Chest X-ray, PA view. Patient: 67 years old, sex M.
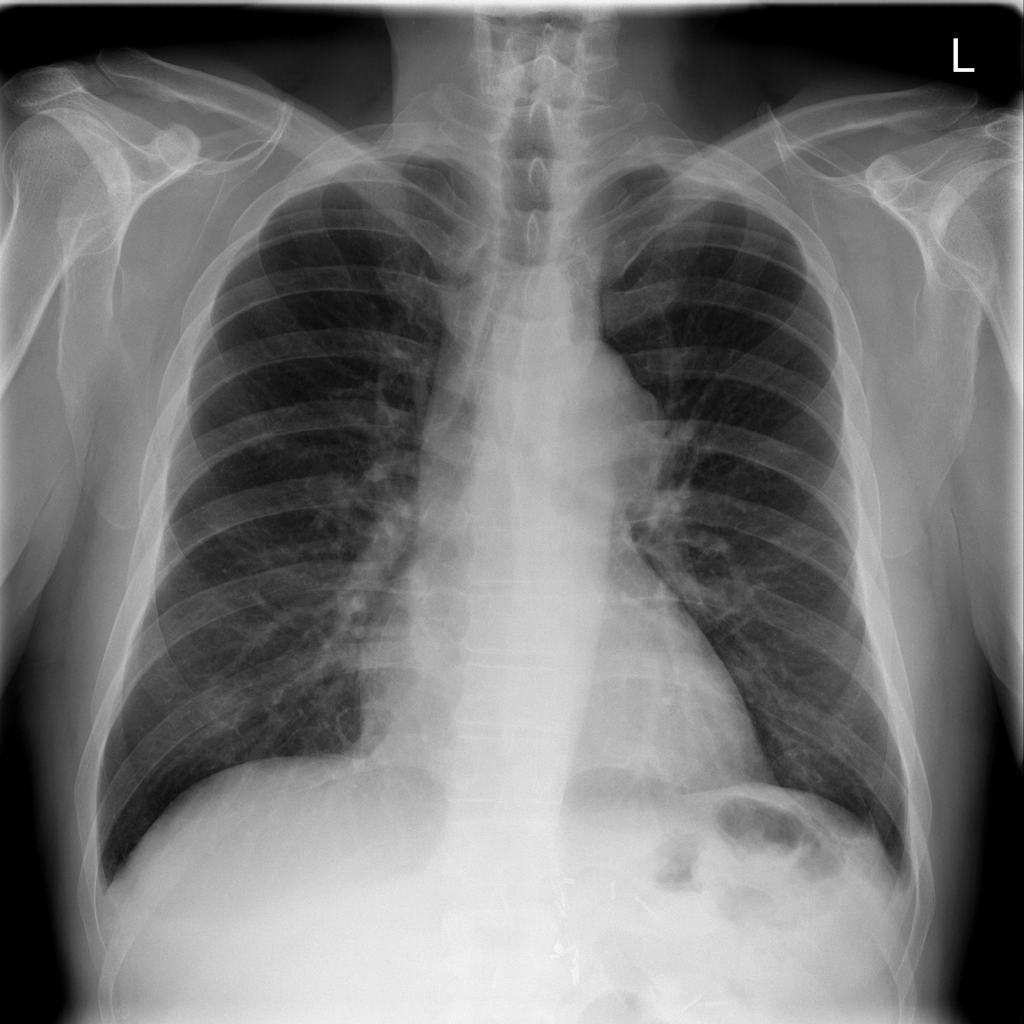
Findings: Mass